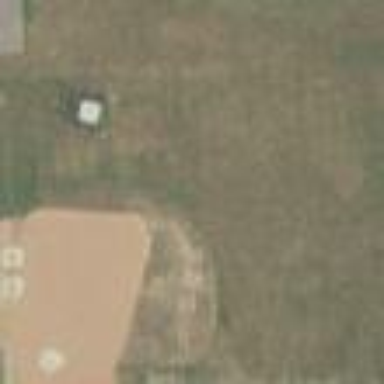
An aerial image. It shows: Baseball pitch for leisure land activities.